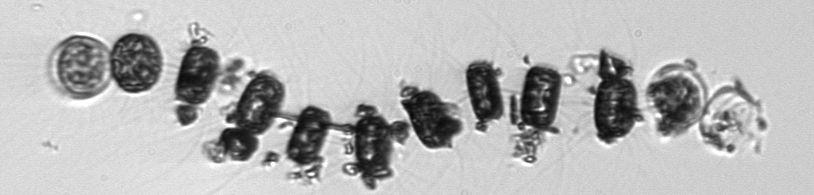
Label: Thalassiosira_TAG_external_detritus